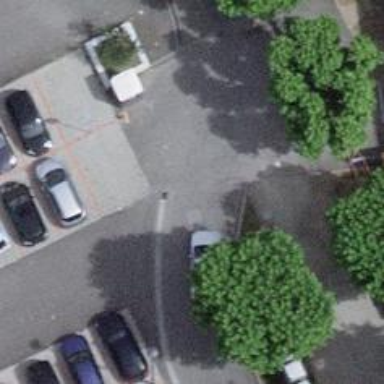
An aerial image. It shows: Charging station.